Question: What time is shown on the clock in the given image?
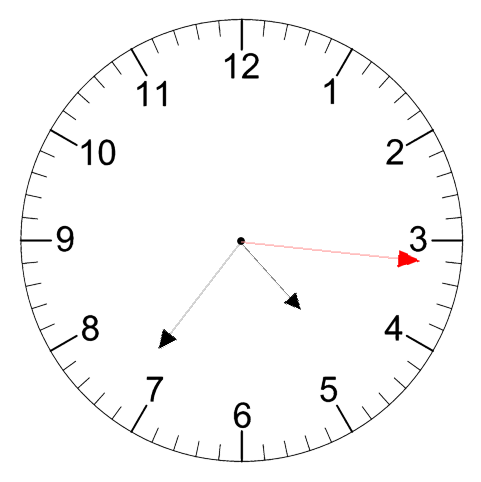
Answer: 04:36:16